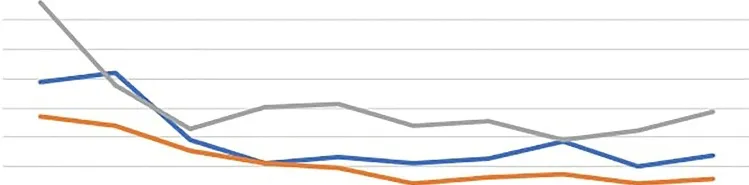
Variability of liver function tests (LFTs) over time.
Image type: pathology (immunostaining)